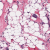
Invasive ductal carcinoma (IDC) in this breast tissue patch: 1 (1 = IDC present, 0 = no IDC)